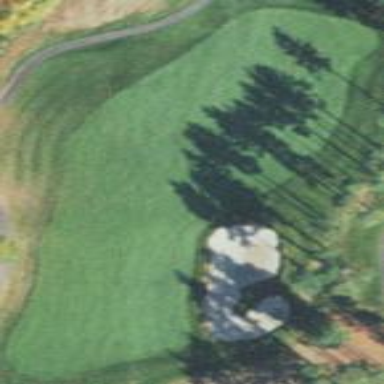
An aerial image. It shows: Grassy area designated as golf fairway.